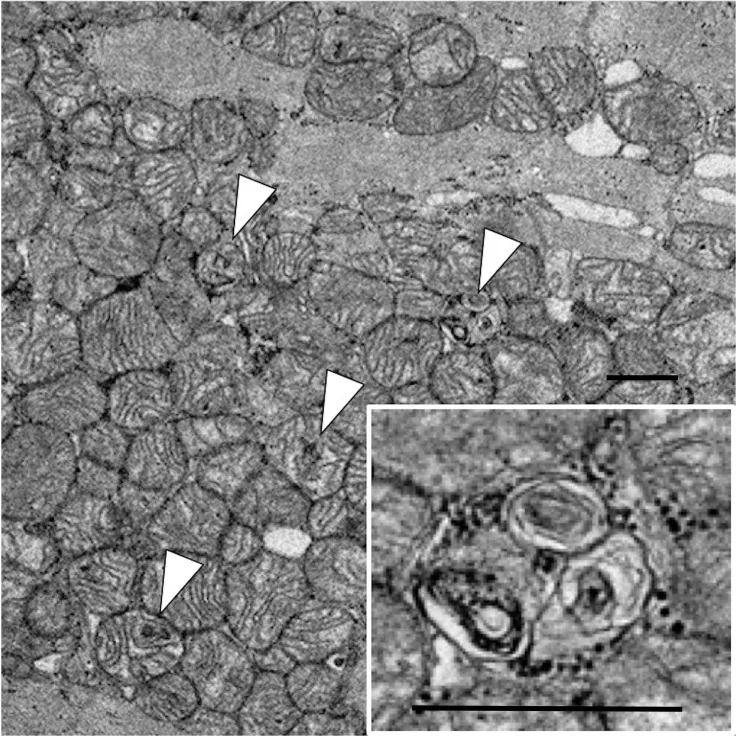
Electron microscopic investigation of endomyocardial biopsy. . Electron microscopy revealed mitochondrial myelinizations of the cristae in cardiomyocyte. Arrows indicate cardiomyocytes with the mitochondrial injury. Scale bar: 1 microm.
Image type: pathology (pas)